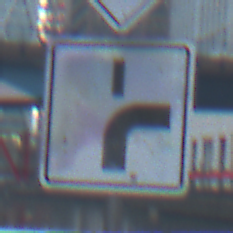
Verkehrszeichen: VerlaufVorfahrtsstrasse8
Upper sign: Vorfahrtsstrasse
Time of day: MorningAfternoon
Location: Outdoor (Urban)
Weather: PartlyCloudy
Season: NotSpecified
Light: Natural